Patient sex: M
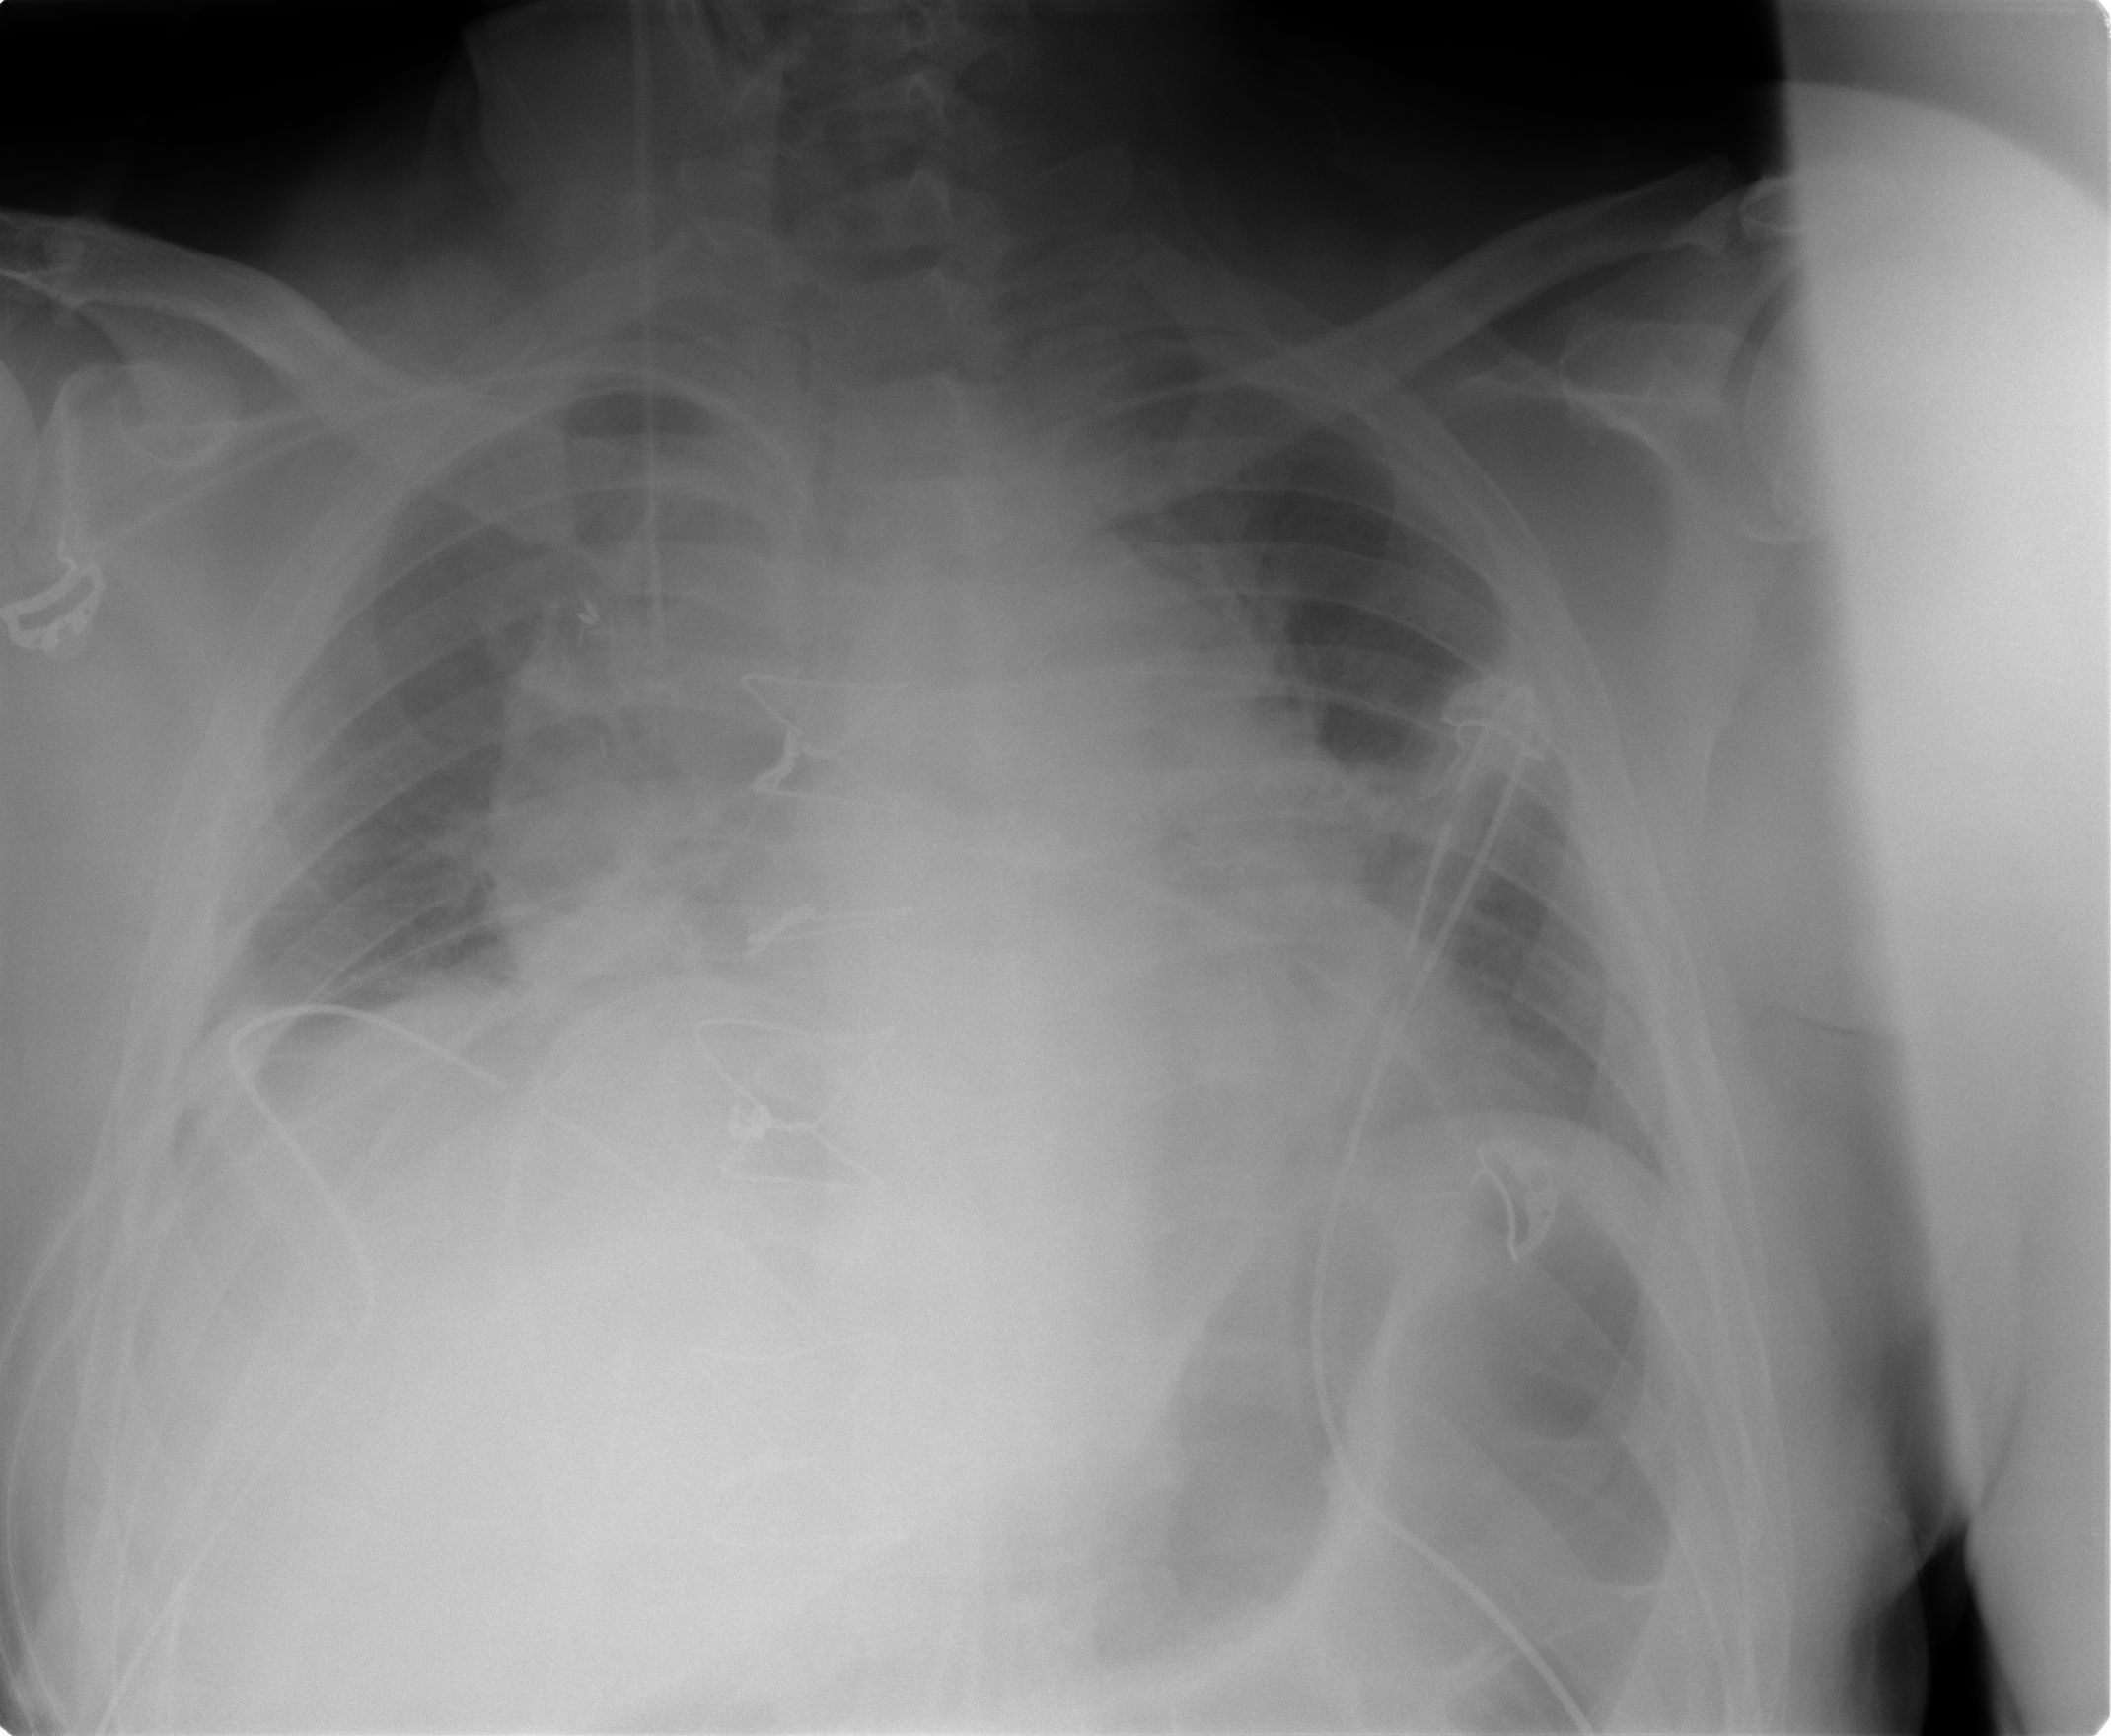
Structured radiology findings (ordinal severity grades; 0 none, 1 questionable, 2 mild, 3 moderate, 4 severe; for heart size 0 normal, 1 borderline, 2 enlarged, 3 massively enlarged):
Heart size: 3
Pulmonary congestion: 2
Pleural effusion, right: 1
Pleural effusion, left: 0
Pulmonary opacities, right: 1
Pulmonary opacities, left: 1
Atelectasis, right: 3
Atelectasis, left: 3